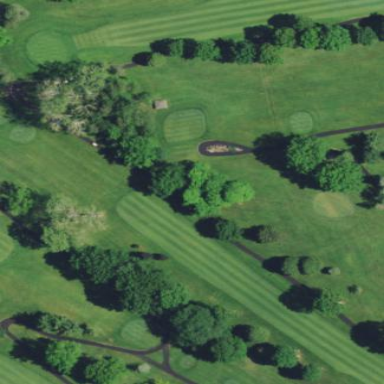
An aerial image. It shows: Grassy area designated as golf fairway.